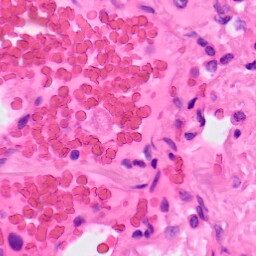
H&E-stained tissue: Lung